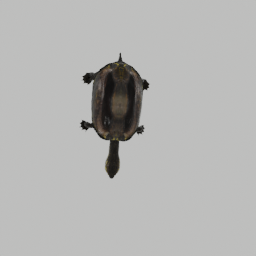
Label: animals